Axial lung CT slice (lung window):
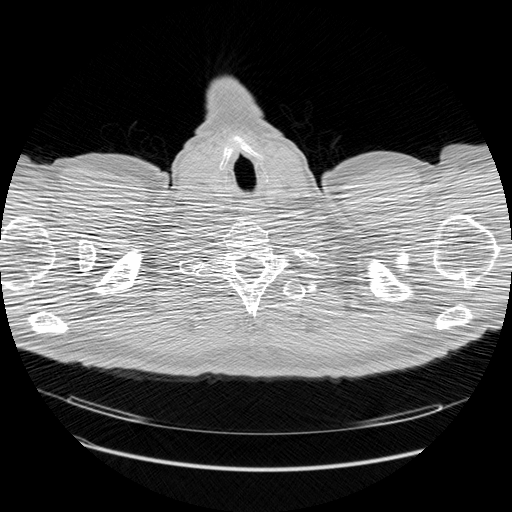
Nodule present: no